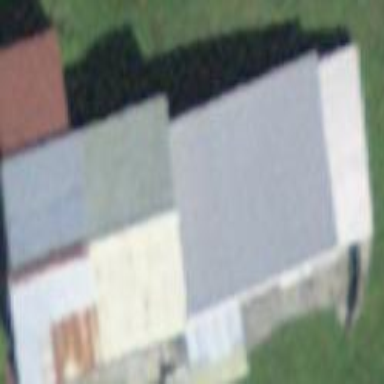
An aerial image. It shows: Stable building.